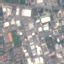
Land use / land cover: Industrial